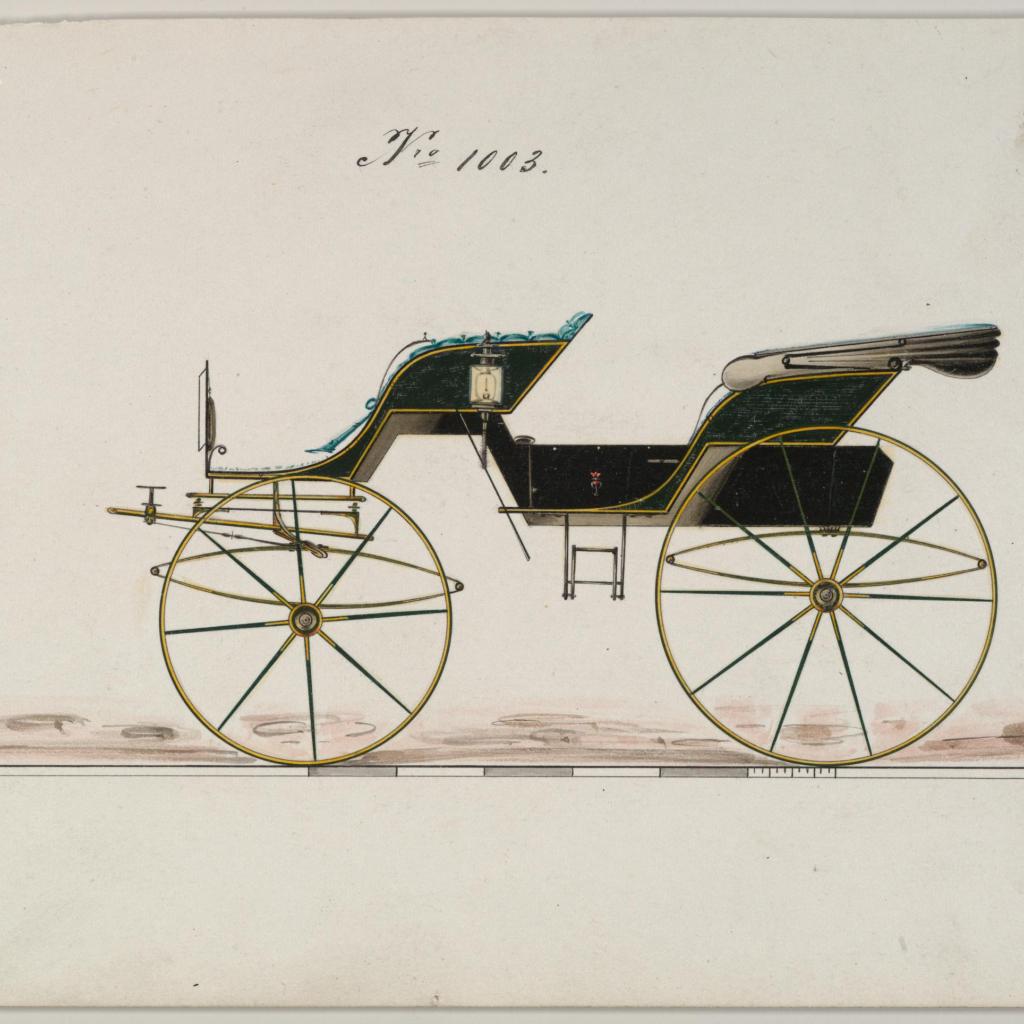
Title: Carriage Design Drawing for Phaeton No. 1003
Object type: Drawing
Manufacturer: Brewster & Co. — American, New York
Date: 1850–74
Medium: Pen and black ink, watercolor and gouache
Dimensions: sheet: 5 9/16 x 8 3/4 in. (14.1 x 22.2 cm)
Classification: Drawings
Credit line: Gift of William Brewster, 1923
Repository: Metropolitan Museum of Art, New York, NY